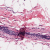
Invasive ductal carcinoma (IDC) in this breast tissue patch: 0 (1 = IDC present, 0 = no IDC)